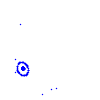
Particle: kaon